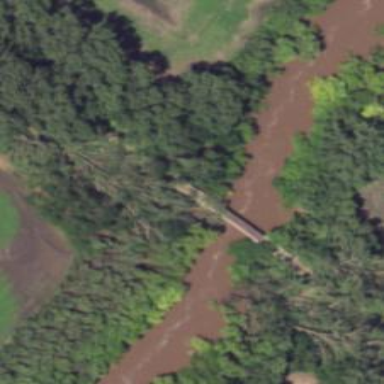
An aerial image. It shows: Preserved historic railway bridge for trains.